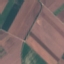
Label: AnnualCrop